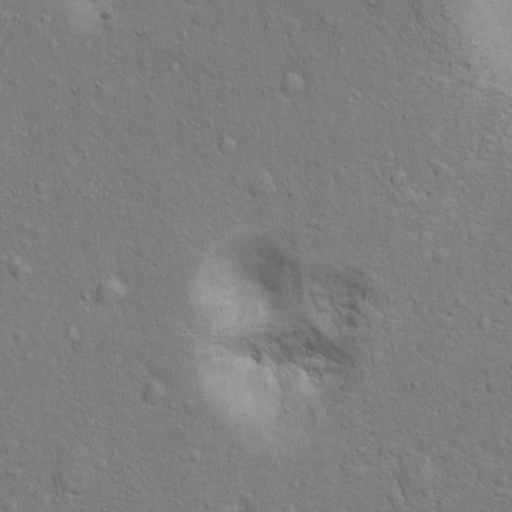
Classes present: Background, Cone